RGB frame:
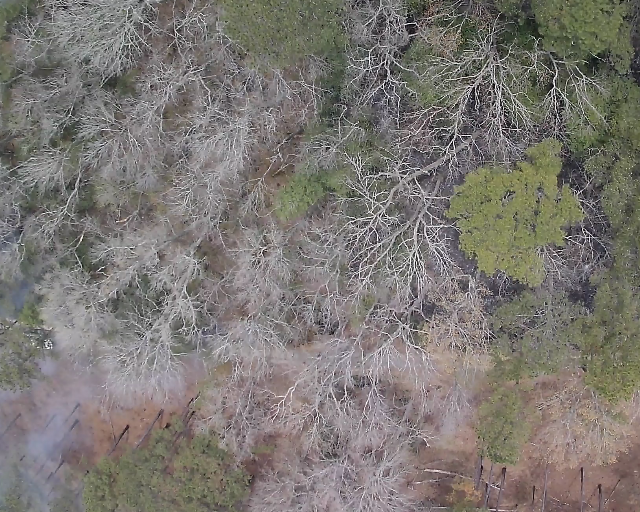
Thermal frame:
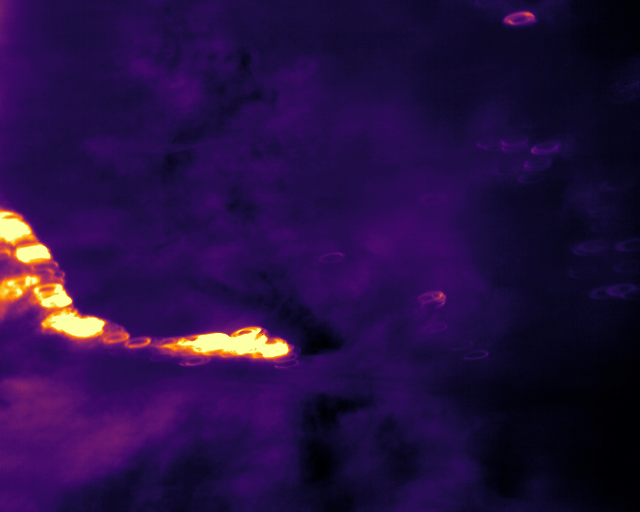
Captured: 2026-02-26 03:06:43
Pixels at or above 80 °C: 1583 (fraction of frame: 0.004831)